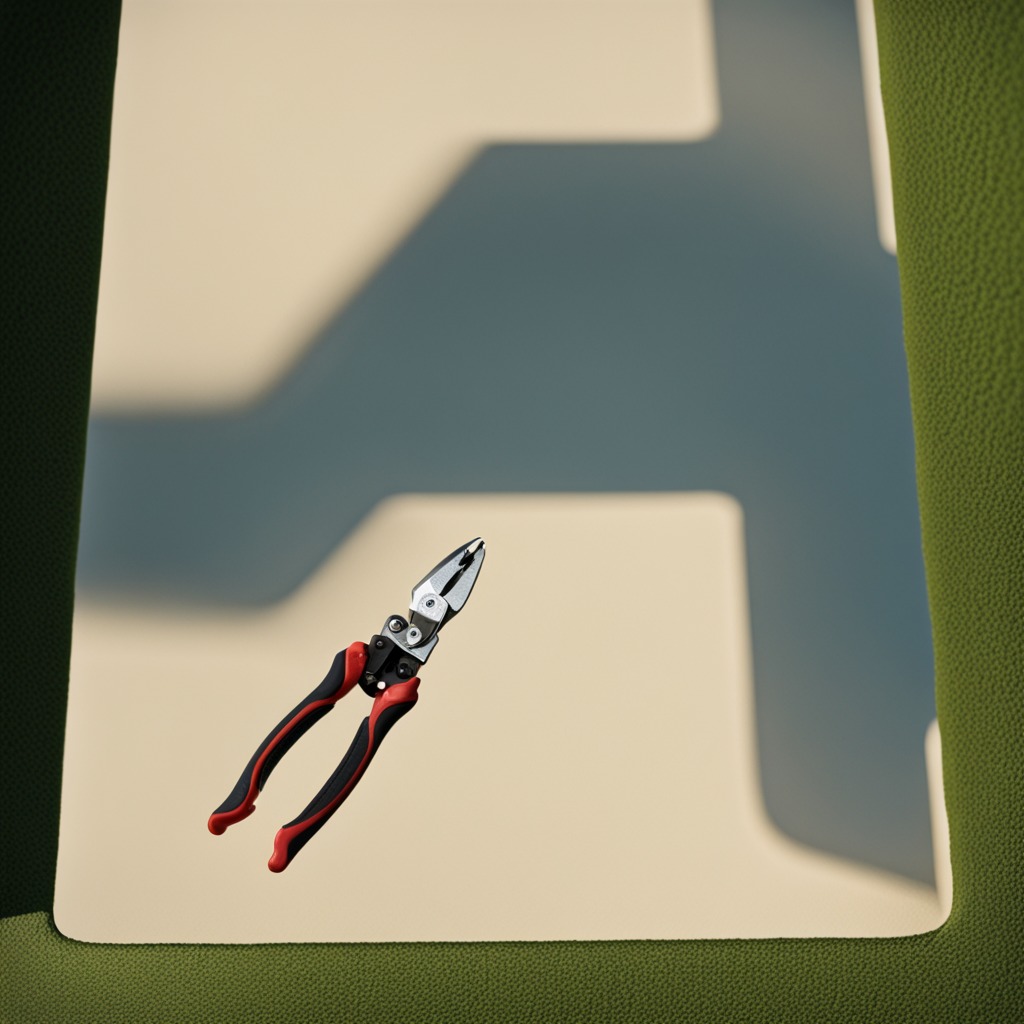
A plier is lying on the textured surface of a clean utility table in a temporary outdoor tool station.